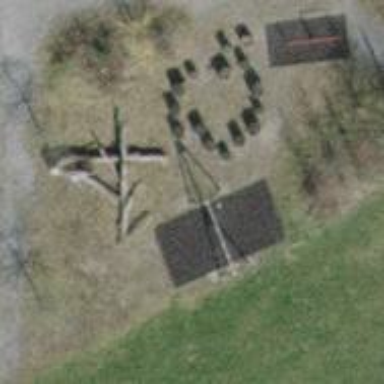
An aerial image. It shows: Playground area for leisure land.